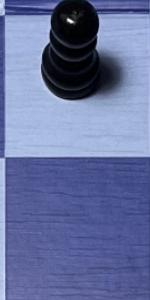
Label: Empty